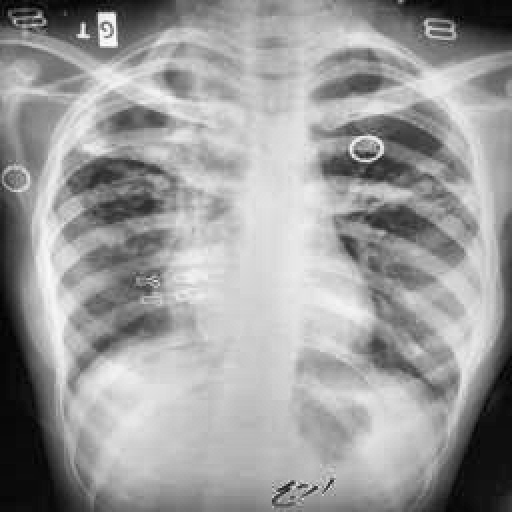
Finding: TUBERCULOSIS